Question: Hello I am using here UIWebView and load request for map . Now I have all done successfully but when I run app first time then Pop up show, I am attaching image here
Now I want to ask how to access this pop up actions (Don't allow and oK) ,because this is by default generated first time when we app run. I don't know how to access "Ok" button I want to write some code on "Ok" button.
So please anyone tell me how to access these pop up buttons in my case.
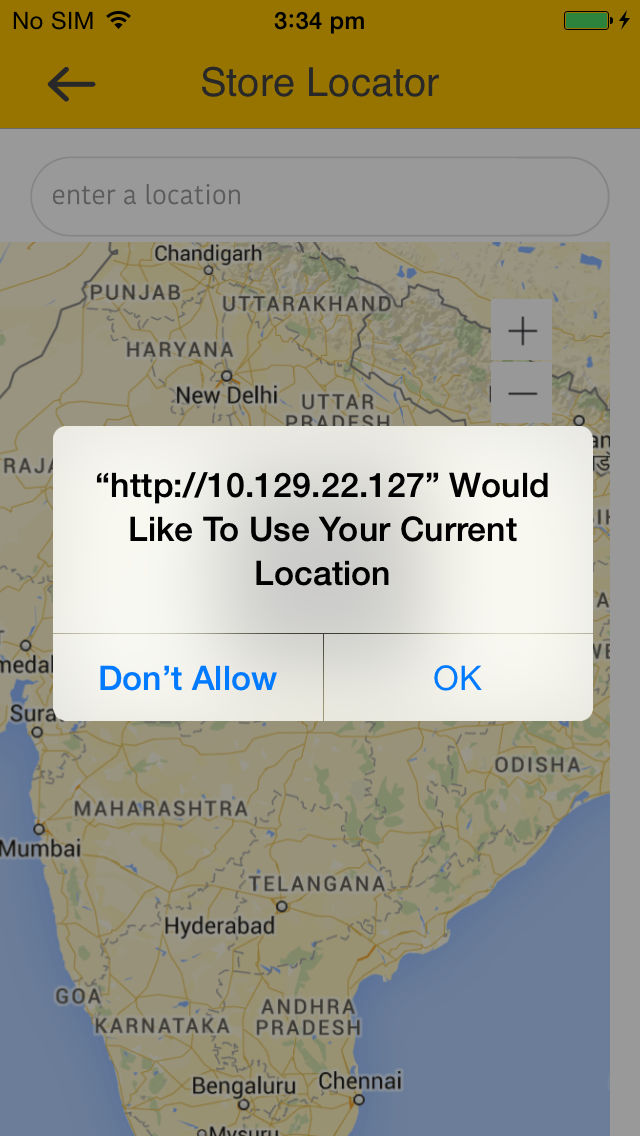
Answer: Implement CLLocationManagerDelegate Protocol to get call back event for that alert button pressed by authorization status.
'locationManager:didChangeAuthorizationStatus:'
Tells the delegate that the authorization status for the application changed.
'- (void)locationManager:(CLLocationManager *)manager didChangeAuthorizationStatus:(CLAuthorizationStatus)status'
There are various authorization status provided mention as follows :
'''
typedef enum {
kCLAuthorizationStatusNotDetermined = 0,
kCLAuthorizationStatusRestricted,
kCLAuthorizationStatusDenied,
kCLAuthorizationStatusAuthorized,
} CLAuthorizationStatus;
'''
'kCLAuthorizationStatusNotDetermined'
The user has not yet made a choice regarding whether this app can use location services.
'kCLAuthorizationStatusRestricted'
This app is not authorized to use location services. The user cannot change this app's status, possibly due to active restrictions such as parental controls being in place.
'kCLAuthorizationStatusDenied'
The user explicitly denied the use of location services for this app or location services are currently disabled in Settings.
'kCLAuthorizationStatusAuthorized'
This app is authorized to use location services.